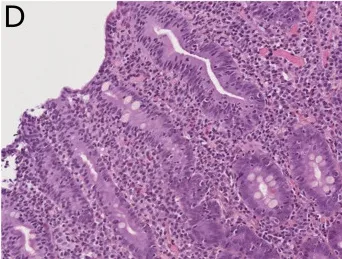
Duodenal biopsies. After 2 cycles of nivolumab. (C, D) Histological examination revealed elementary lesions: increased intraepithelial T lymphocytes (IEL) (>30 IEL/100 enterocytes), crypt hyperplasia, and villous atrophy with alteration of normal crypt/villous ratio (3:1).
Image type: pathology (h&e)